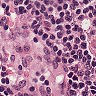
Metastatic tissue present: no